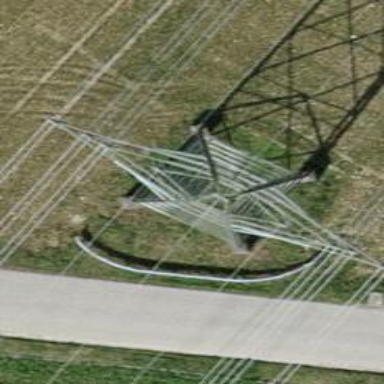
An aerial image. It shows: Power tower.